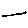
Label: line